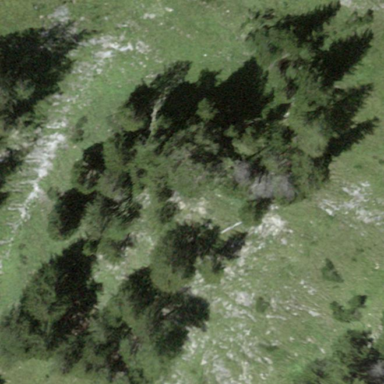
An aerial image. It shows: Forest with mixed leaf types and cycles.